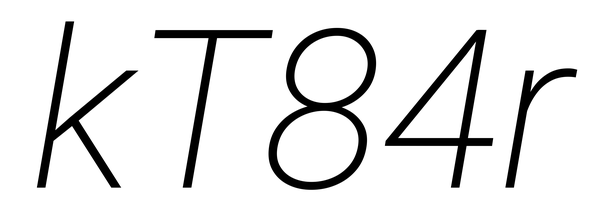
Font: Roboto-Italic_ExtraLight_Italic